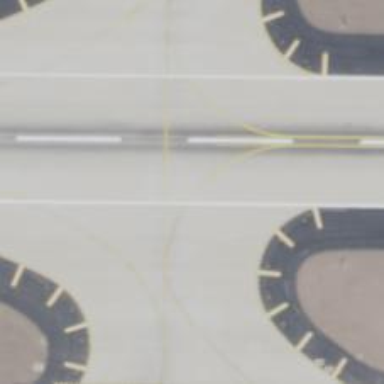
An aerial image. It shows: View of taxiway at the airport.